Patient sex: M
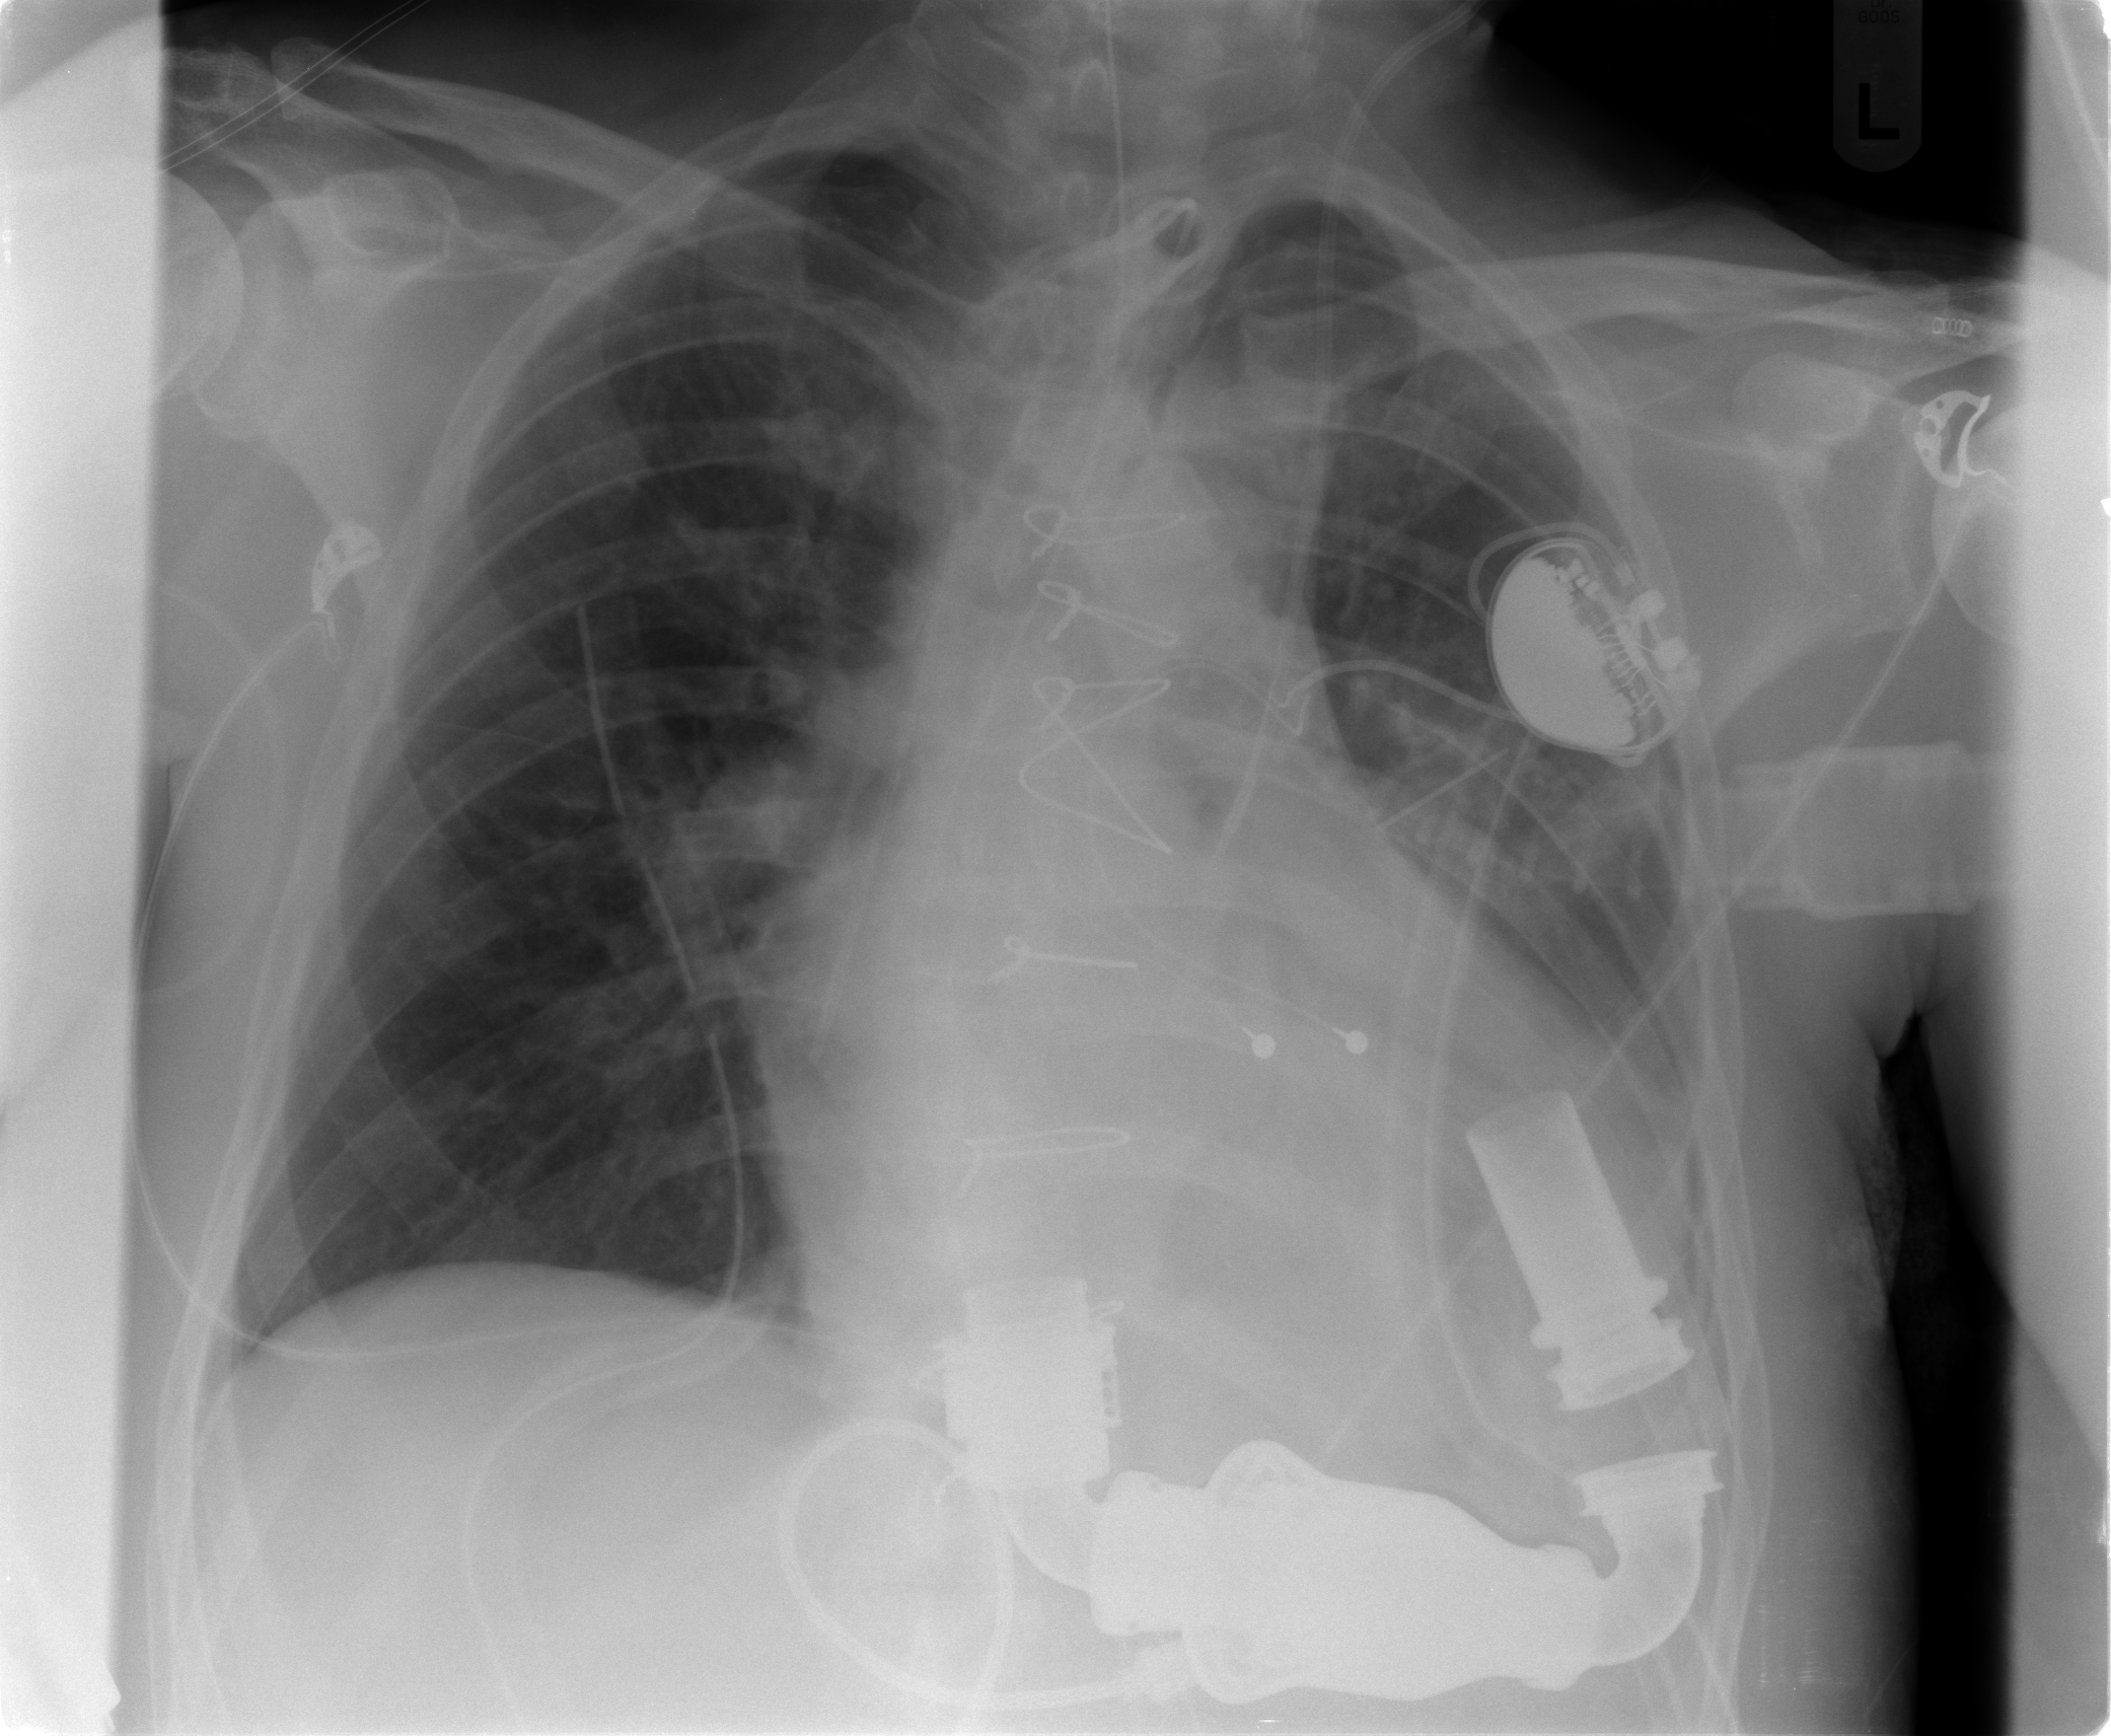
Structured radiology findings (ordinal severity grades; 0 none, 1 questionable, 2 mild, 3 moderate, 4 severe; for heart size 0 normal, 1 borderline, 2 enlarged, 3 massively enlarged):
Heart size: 2
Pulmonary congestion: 2
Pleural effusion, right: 0
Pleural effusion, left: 2
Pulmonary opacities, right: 0
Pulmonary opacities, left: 0
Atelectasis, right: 0
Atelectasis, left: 2